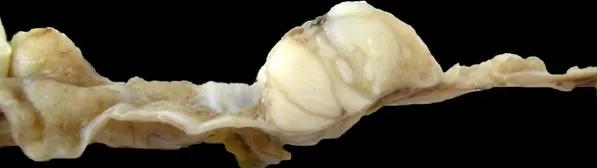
Gross section of the cystic lesion shows nodular area.
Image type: pathology (immunostaining)